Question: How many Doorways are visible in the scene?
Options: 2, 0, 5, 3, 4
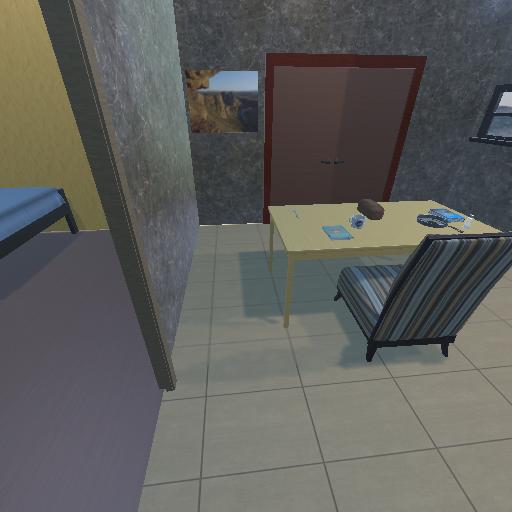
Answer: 2